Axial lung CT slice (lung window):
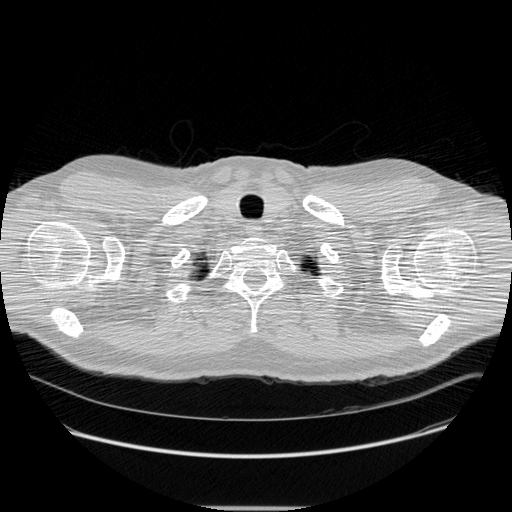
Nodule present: no